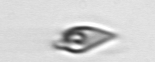
Label: Oxytoxum